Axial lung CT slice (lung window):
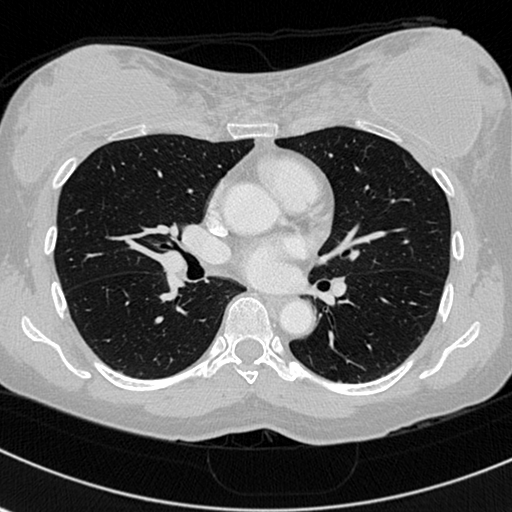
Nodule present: no